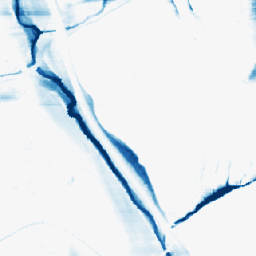
Category: morphological
Decomposition family: morphological_rect
Decomposition parameters: operation: closing
width: 50
height: 5
Upsampling method: area
Upsampling parameters: scale: 4
Upsampling scale: 4